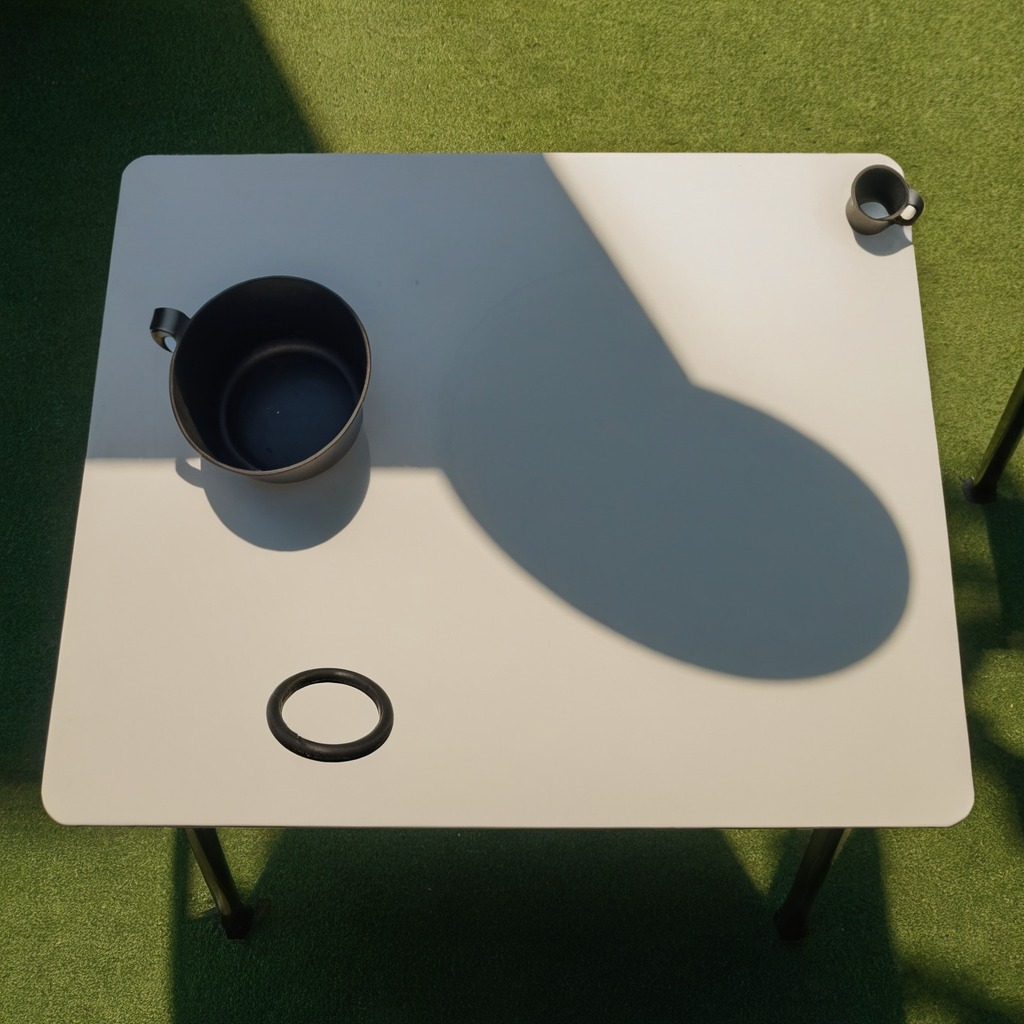
A rubber O-ring lying on the textured surface of the table.